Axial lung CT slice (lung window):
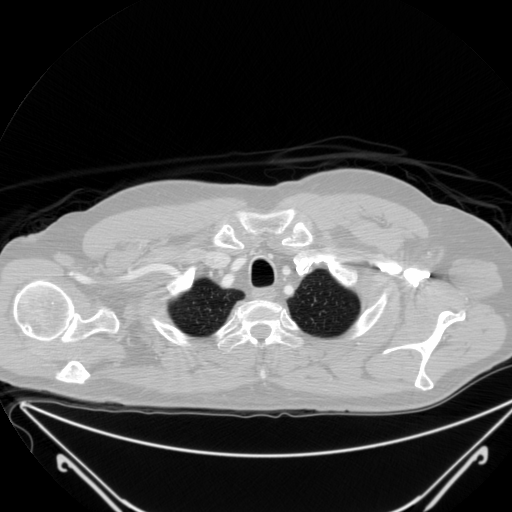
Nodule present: no